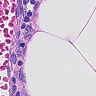
Metastatic tissue present: no